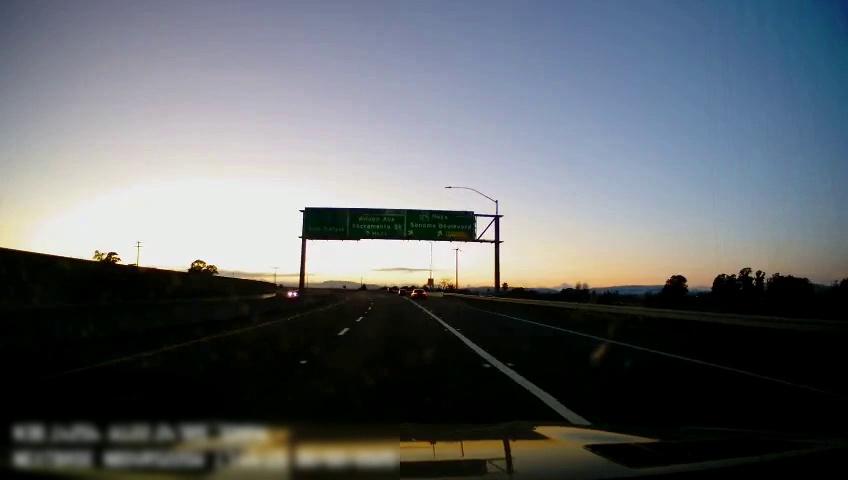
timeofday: Dusk/Dawn/Twilight
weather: Sunny
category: Drivable Space
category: Vehicles | Car
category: Lanes | Current Lane
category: Lanes | Current Lane
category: Lanes | Alternate Lane
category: Lanes | Alternate Lane
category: Traffic | Signs
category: Traffic | Signs
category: Traffic | Signs